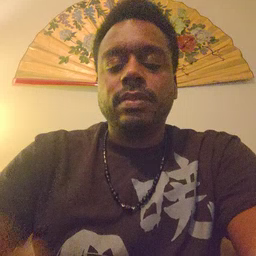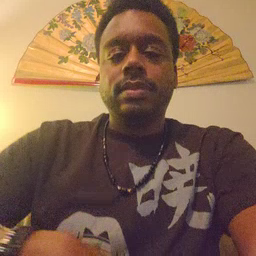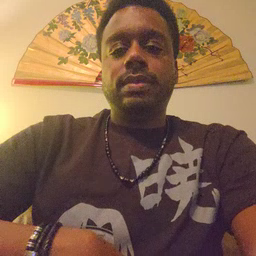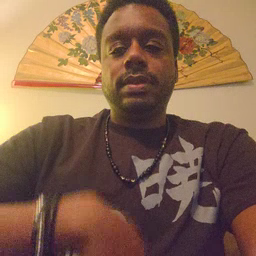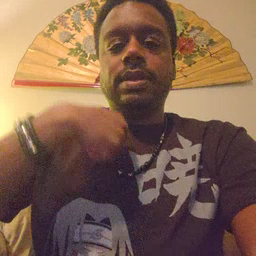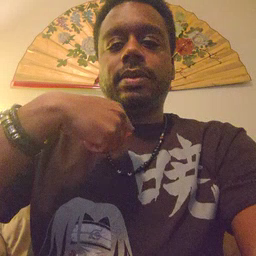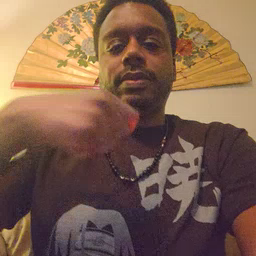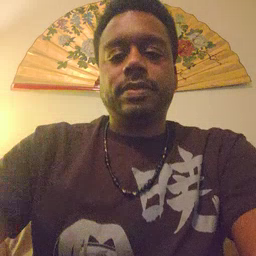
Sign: zipper